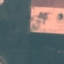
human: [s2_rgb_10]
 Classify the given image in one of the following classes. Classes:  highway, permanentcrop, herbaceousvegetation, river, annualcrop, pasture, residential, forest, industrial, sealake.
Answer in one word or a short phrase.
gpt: AnnualCrop